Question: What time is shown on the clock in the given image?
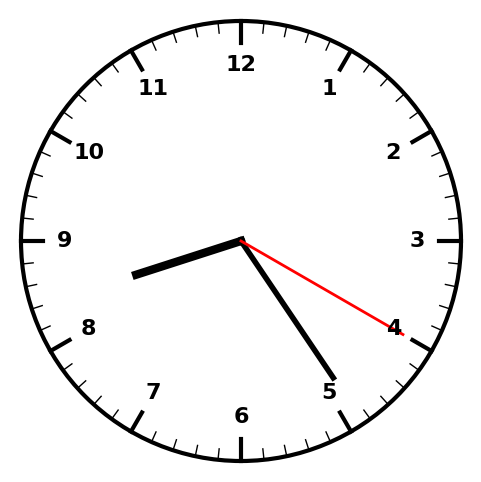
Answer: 08:24:20